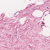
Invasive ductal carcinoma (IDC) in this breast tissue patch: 0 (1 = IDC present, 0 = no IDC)